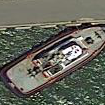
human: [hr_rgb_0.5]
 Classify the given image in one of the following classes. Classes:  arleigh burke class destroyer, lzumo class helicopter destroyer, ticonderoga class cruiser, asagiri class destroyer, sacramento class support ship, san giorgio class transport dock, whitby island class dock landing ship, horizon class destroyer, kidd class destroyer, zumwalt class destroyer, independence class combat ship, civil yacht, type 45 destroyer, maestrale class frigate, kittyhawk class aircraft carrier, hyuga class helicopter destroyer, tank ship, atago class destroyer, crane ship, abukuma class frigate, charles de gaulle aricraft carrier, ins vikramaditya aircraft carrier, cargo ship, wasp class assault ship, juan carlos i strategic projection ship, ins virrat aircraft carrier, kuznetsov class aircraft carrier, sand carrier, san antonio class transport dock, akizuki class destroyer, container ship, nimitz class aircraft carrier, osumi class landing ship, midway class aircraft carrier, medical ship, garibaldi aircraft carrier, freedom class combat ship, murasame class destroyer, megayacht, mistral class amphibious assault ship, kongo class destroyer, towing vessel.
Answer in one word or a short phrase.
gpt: Towing vessel